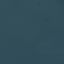
Label: SeaLake